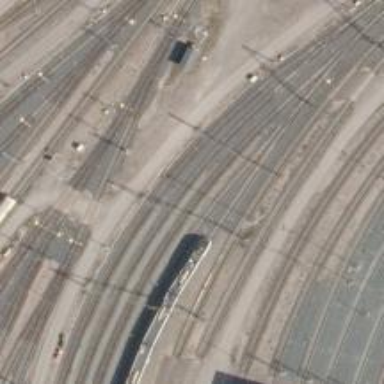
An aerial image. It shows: Railway signal.